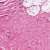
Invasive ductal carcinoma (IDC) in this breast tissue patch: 0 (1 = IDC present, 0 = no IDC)